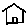
Label: house